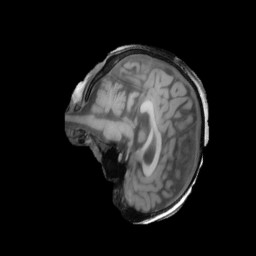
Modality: T1w
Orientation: sagittal
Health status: ill
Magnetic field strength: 3 T